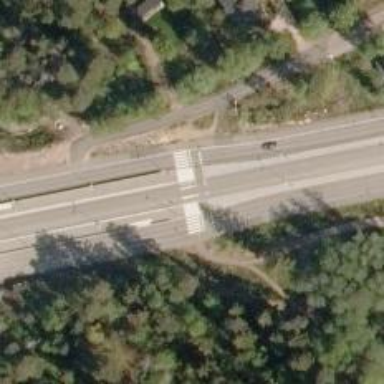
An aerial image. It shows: Asphalt footway with crossing.